Question: In my iPhone App As shown below I have implemented PopViewController
Now on Button Click (Dismiss) I want to dismiss the pop view

How can I achieve that?
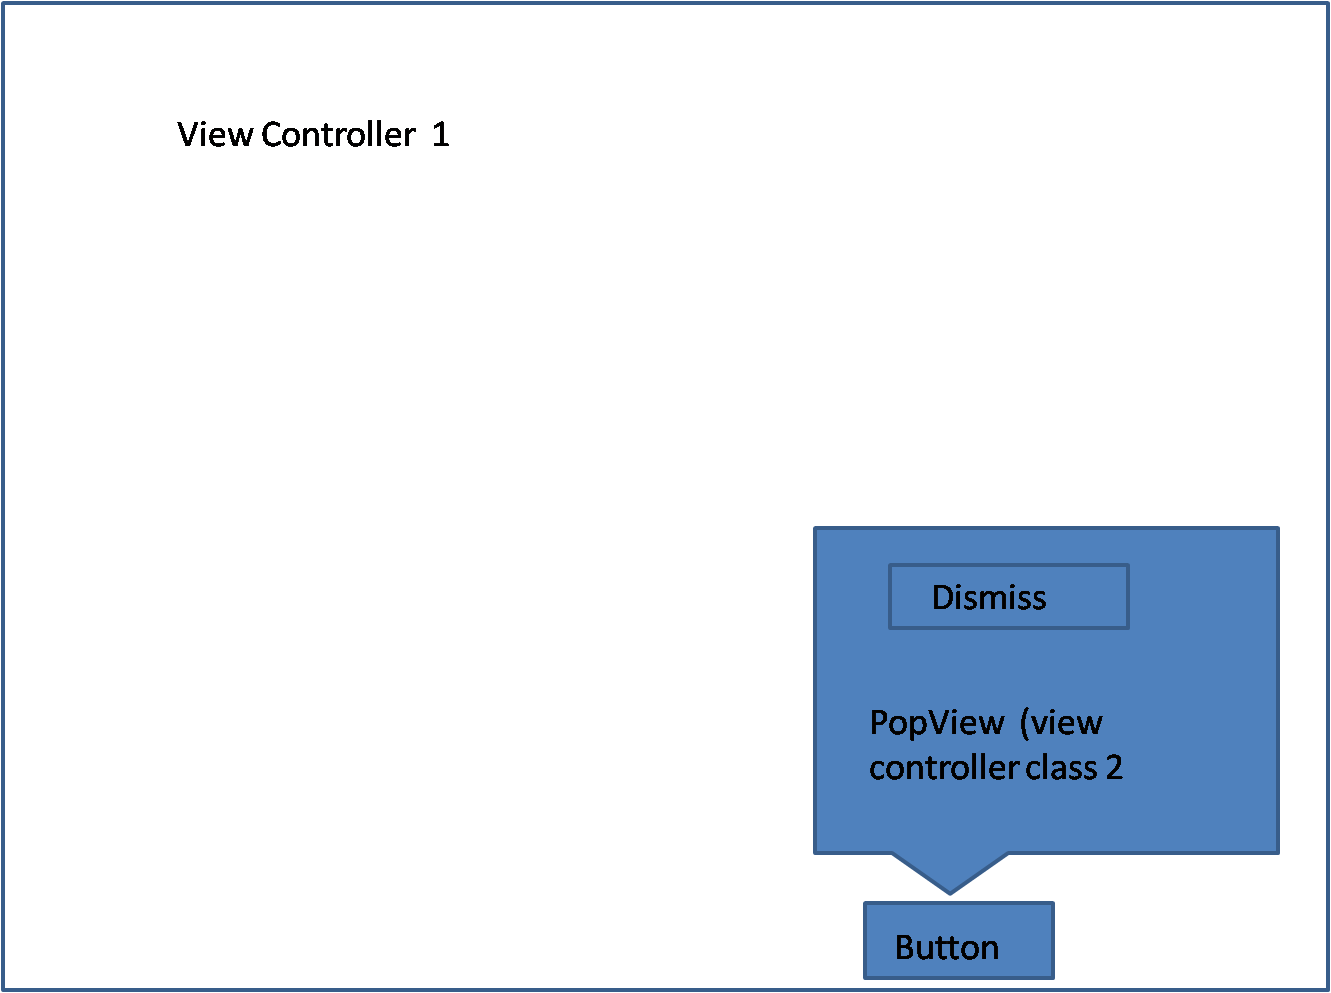
Answer: The simple answer to your question is
'''
if ([PopViewController isPopoverVisible]) {
[PopViewController dismissPopoverAnimated:YES];
}
'''
nevertheless, assuming you are using an external button there are many delegate issues that can play a part in this problem I suggest you refer to this post : <URL>